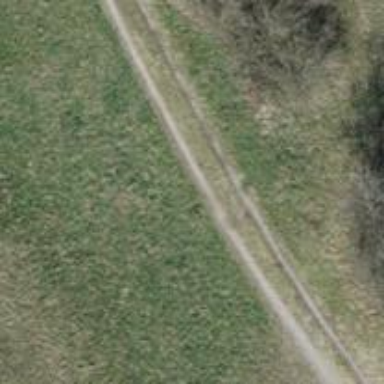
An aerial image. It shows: Track with grade 2 gravel surface.